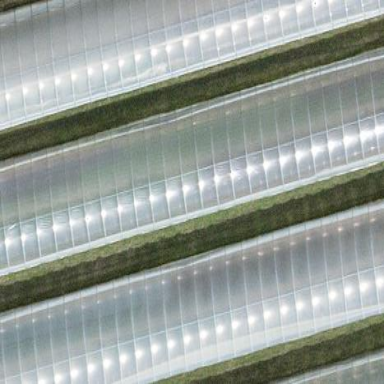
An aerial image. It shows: Greenhouse used for horticulture.